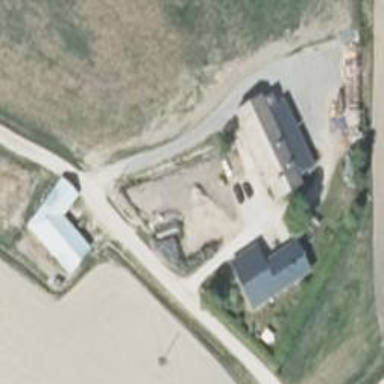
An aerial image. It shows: Farm with farmyard.